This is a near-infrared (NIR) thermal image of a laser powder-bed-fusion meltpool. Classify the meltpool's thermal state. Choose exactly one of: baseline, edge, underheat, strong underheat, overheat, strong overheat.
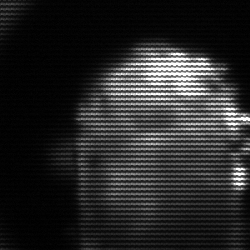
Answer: baseline